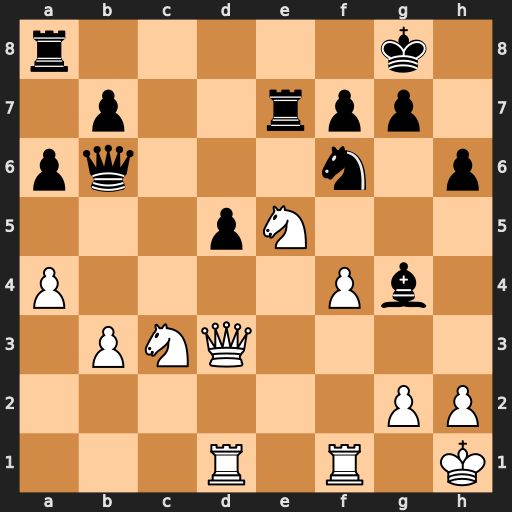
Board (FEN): r5k1/1p2rpp1/pq3n1p/3pN3/P4Pb1/1PNQ4/6PP/3R1R1K
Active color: w
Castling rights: -
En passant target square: -
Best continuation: Nxg4 Nxg4 Nxd5